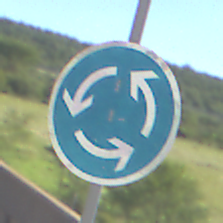
Verkehrszeichen: Kreisverkehr
Umgebung: Outdoor, RoadRail
Tageszeit: MorningAfternoon
Wetter: PartlyCloudy
Licht: Natural
Jahreszeit: NotSpecified
Kontrast: HighContrast